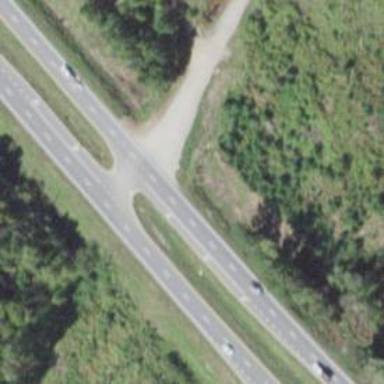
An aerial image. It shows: Trunk link highway.